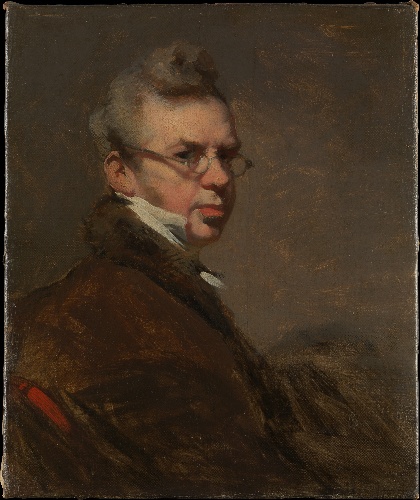
Title: Self-Portrait
Artist: George Chinnery
Artist bio: British, London 1774–1852 Macau
Date: 1825–28
Object type: Painting
Classification: Paintings
Medium: Oil on canvas
Dimensions: 8 5/8 x 7 1/4 in. (21.9 x 18.4 cm)
Department: European Paintings
Credit line: Rogers Fund, 1943
Accession year: 1943
Repository: Metropolitan Museum of Art, New York, NY
Tags: Men|Self-portraits